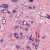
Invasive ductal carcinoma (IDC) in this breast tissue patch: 1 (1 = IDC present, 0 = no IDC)